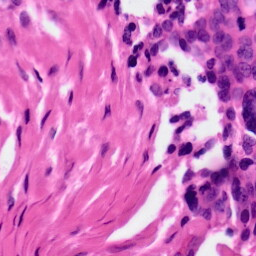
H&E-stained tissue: Ovarian